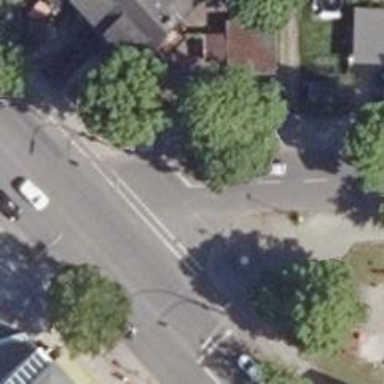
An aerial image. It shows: Road with traffic signals.